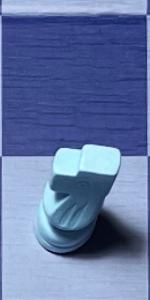
Label: Knight_White